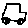
Label: car